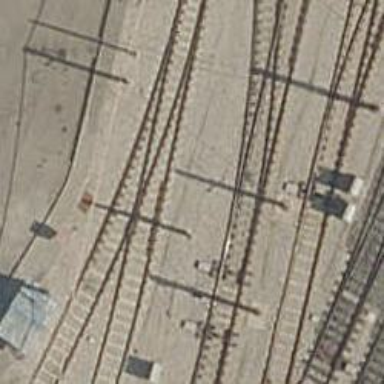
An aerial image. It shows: Yard with electrified contact line.